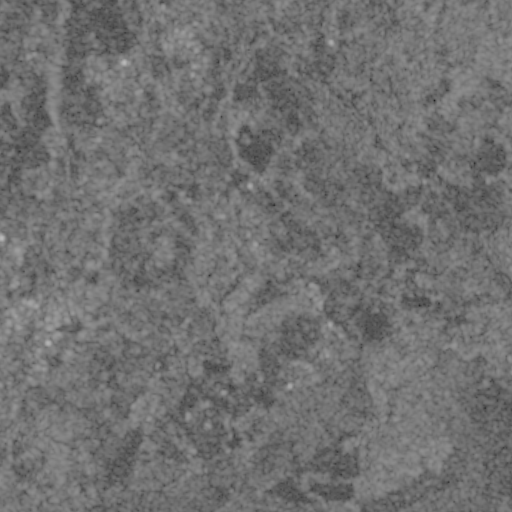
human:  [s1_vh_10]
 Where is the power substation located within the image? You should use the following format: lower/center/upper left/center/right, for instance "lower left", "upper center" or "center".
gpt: The power substation is located in the center left of the image.
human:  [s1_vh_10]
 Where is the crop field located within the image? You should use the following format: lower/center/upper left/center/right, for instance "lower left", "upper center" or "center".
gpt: There is no crop field in the image.

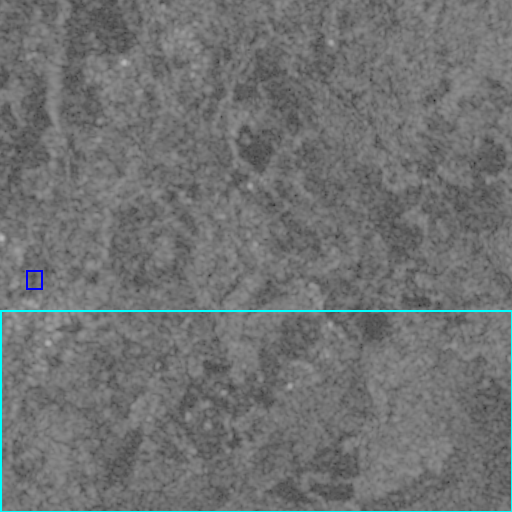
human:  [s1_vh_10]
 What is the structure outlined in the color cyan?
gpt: The structure outlined in cyan is a crop field.
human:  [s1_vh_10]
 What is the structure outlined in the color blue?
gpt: The structure outlined in blue is a park.
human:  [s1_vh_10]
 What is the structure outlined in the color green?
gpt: There is no green outline.